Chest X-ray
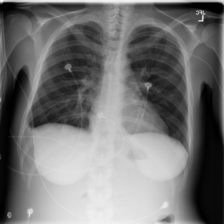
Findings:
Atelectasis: negative
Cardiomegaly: negative
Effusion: positive
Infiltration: negative
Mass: negative
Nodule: negative
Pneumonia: negative
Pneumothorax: negative
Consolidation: negative
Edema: negative
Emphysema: negative
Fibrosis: negative
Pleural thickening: negative
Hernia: negative